Question: I am using a 'Textblock' in a Listbox Template . Where i wants to vary the 'Textblock Size' with respect to the 'Content Text'.
Small Text --> Large FontSize &&
Large Text --> Small font Size
So that it filled in the template. How do we achieve this since Letters are taking varied occupied spaces. Example: 'i' takes less space than 'w' / Capital letters took more spaces than Small letters.
'''
<StackPanel HorizontalAlignment="Left" Height="30" VerticalAlignment="Top" Width="74" Margin="355,101,0,0" Background="#FF139905">
<TextBlock TextWrapping="Wrap" Text="This is a test application" Foreground="Black" FontWeight="Bold" FontSize="12"/>
</StackPanel>
<StackPanel HorizontalAlignment="Left" Height="30" VerticalAlignment="Top" Width="74" Margin="355,155,0,0" Background="#FF0FAA00">
<TextBlock TextWrapping="Wrap" Text="This is a test " Foreground="Black" FontWeight="Bold" FontSize="13.333"/>
</StackPanel>
<StackPanel HorizontalAlignment="Left" Height="30" VerticalAlignment="Top" Width="74" Margin="355,204,0,0" Background="#FF0FAA00">
<TextBlock TextWrapping="Wrap" Text="test " Foreground="Black" FontWeight="Bold" FontSize="26.667"/>
</StackPanel>
'''

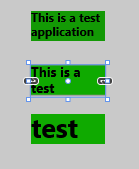
Answer: Converting my comment into an answer:
Put the textblock in a Viewbox.
'''
<Viewbox>
<TextBlock/>
</Viewbox>
'''